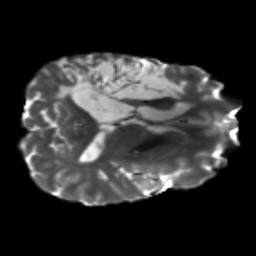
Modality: T2w
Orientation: axial
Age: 41
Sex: male
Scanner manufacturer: siemens
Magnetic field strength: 3 T
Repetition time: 5.47 s
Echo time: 0.0854 s